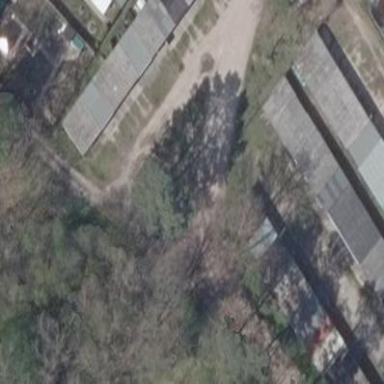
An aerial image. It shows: Group of garages.